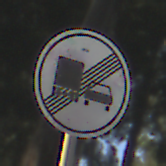
Verkehrszeichen: EndeUeberholverbotKraftfahrzeuge
Umgebung: Outdoor, Nature
Tageszeit: MorningAfternoon
Wetter: Clear
Licht: Natural
Jahreszeit: NotSpecified
Kontrast: HighContrast